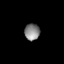
Tissue: lung
Cell type: Endothelial cells
Senescence score: 0.2121
Nuclear area (px): 246
Mean DAPI intensity: 133.545